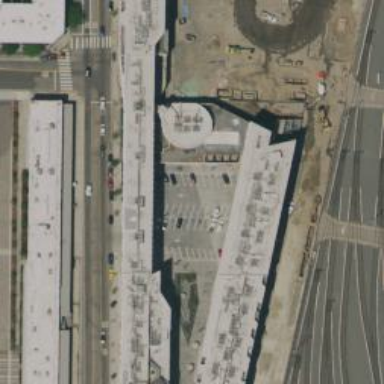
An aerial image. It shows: Service road passing through building tunnel.